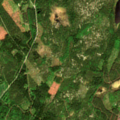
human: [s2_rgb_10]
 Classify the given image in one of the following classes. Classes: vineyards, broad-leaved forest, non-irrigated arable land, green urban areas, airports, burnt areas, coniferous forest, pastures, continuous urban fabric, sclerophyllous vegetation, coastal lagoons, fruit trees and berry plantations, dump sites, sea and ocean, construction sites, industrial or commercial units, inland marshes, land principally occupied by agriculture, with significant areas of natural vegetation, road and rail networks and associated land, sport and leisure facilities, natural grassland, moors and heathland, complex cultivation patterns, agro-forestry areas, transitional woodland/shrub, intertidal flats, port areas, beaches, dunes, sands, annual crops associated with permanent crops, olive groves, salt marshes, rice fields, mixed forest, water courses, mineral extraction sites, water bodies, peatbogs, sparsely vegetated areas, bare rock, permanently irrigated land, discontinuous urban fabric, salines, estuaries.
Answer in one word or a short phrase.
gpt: coniferous forest, mixed forest, transitional woodland/shrub